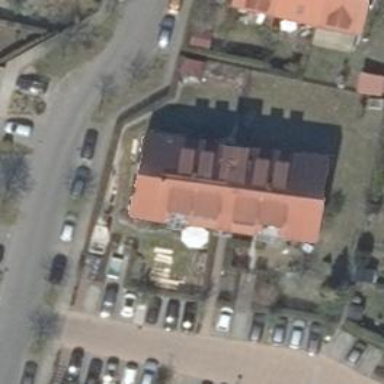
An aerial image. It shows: Terrace building.